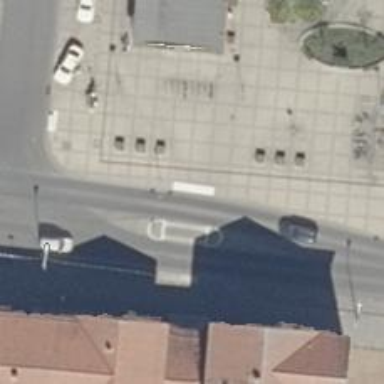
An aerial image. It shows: Unmarked footway crossing with pedestrian island.